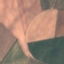
Land use / land cover class: AnnualCrop